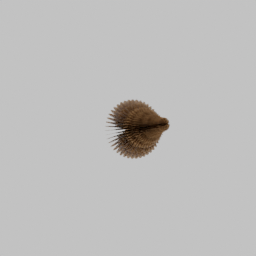
Label: decoration